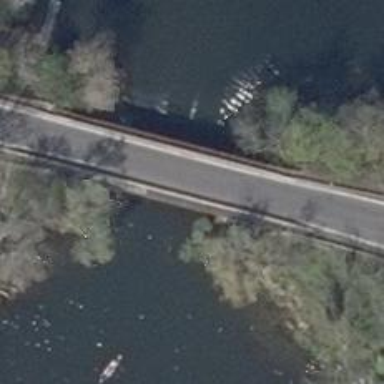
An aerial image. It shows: There is bridge in the image.